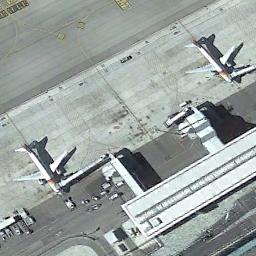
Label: airplane